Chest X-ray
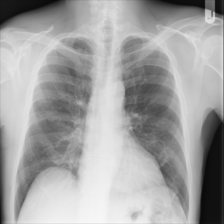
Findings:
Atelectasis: negative
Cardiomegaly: negative
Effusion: negative
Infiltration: negative
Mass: negative
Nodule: negative
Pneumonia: negative
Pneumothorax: negative
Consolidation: negative
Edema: negative
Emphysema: negative
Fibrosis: negative
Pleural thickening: negative
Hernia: negative